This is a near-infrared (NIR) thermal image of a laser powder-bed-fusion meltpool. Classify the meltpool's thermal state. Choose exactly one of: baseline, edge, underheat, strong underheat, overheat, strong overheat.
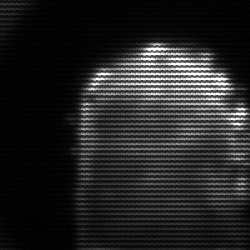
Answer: baseline